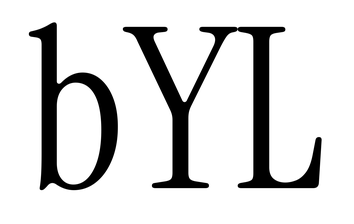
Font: InstrumentSerif-Regular